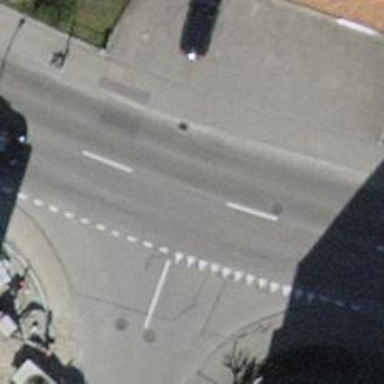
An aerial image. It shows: Tertiary road with asphalt surface. Both sides of the road have sidewalks and there is dedicated cycle lane.